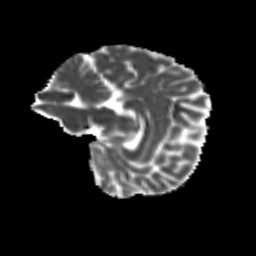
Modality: MD
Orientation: sagittal
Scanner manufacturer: siemens
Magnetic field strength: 3 T
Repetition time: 9.2 s
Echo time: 0.084 s